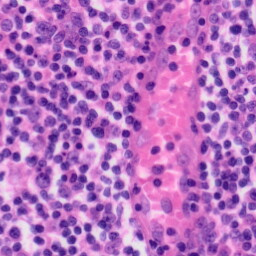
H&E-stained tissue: Tonsil